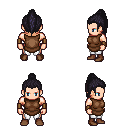
a pixel art fantasy rpg character, male body template, human, light skin, brown tunic, white pants, raven long topknot hairstyle, leather bracers, brown shoes, four views (front, back, left, right), 2x2 character sprite sheet, small pixel art, hard edges, no anti-aliasing